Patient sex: M
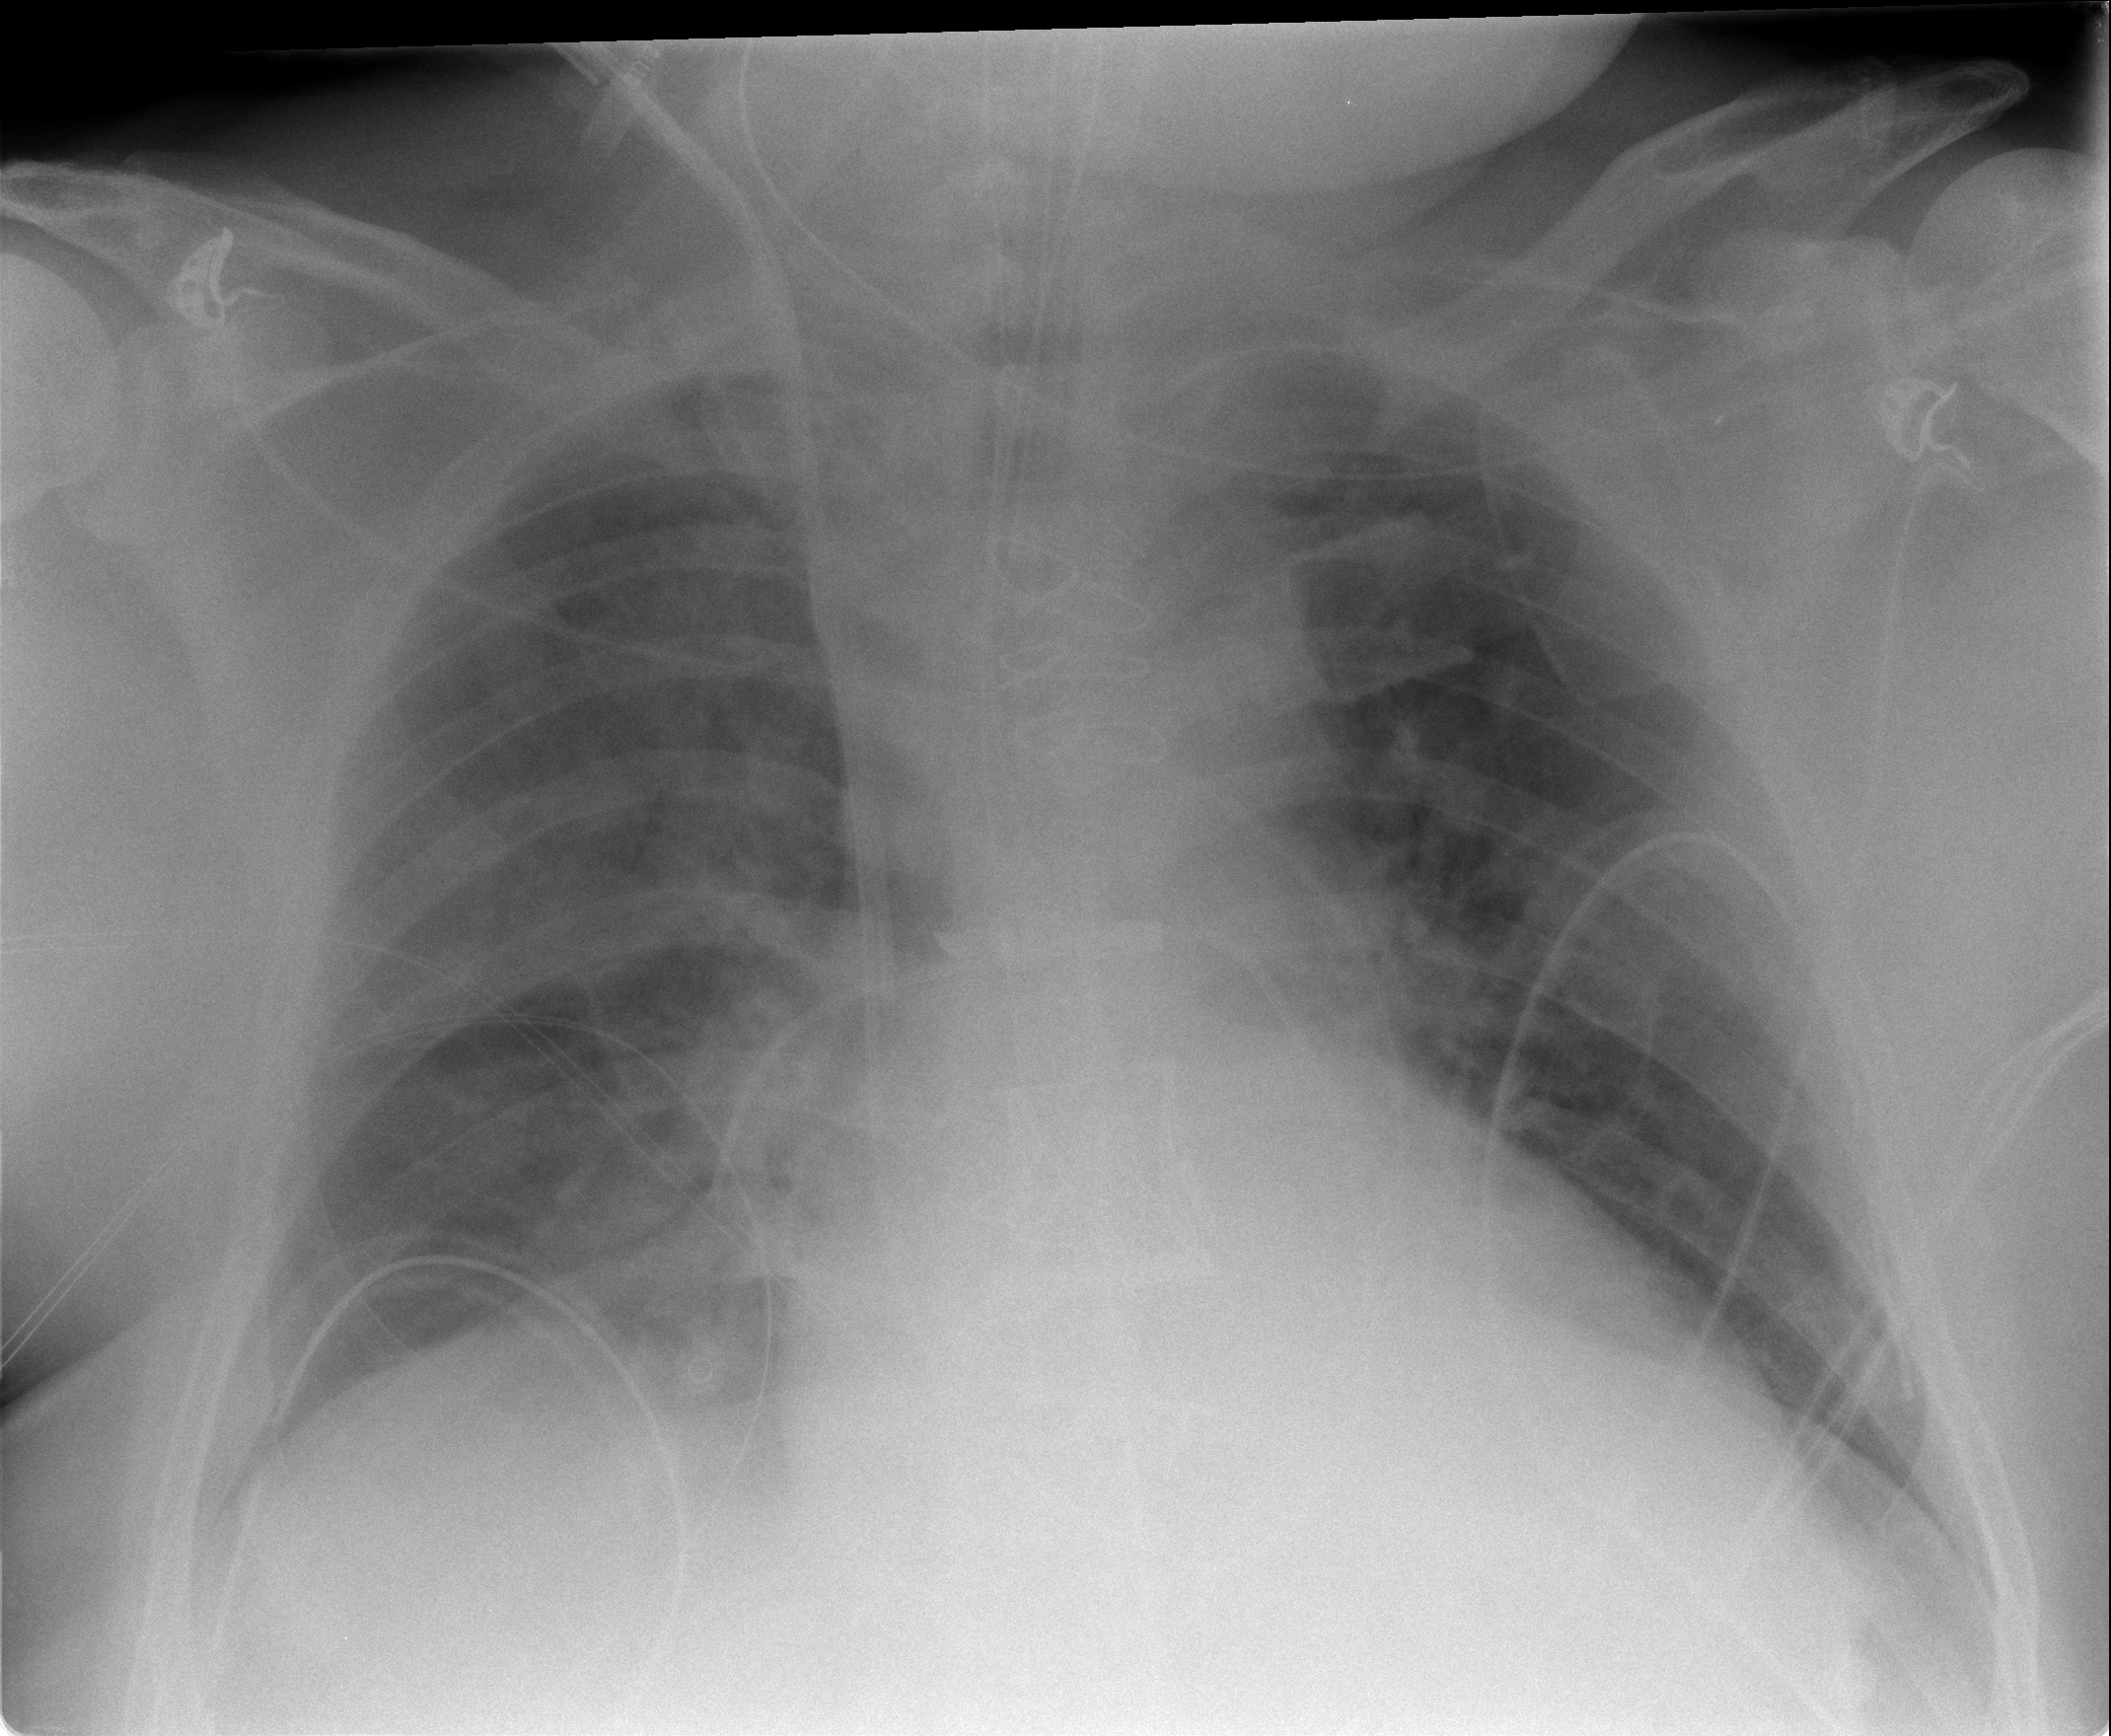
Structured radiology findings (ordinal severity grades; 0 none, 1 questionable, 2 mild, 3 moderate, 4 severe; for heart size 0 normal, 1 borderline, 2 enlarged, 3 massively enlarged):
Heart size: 1
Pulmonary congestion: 2
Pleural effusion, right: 0
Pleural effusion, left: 0
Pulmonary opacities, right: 2
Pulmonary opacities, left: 0
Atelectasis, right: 0
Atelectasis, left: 0